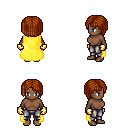
a pixel art fantasy rpg character, female body template, human, dark skin, yellow cape, metal pants, brunette pageboy hairstyle, gold gloves, four views (front, back, left, right), 2x2 character sprite sheet, small pixel art, hard edges, no anti-aliasing